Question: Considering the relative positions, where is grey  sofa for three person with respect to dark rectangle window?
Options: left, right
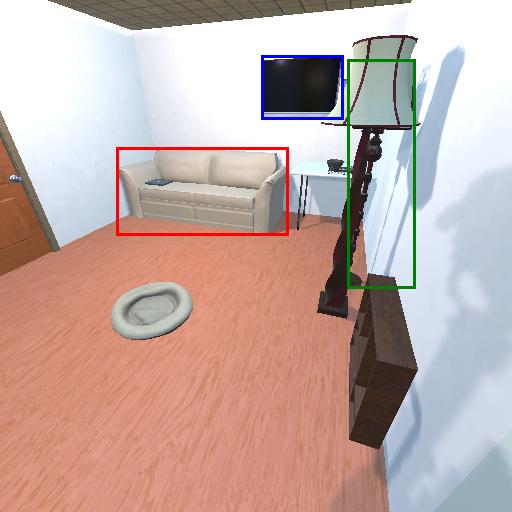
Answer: left